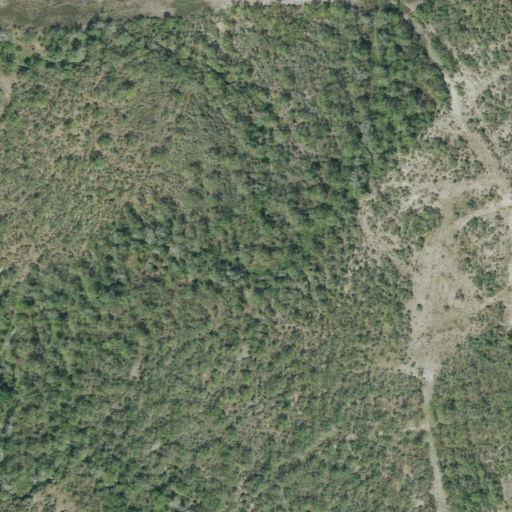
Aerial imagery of valley in Texas named Chocolate Hollow containing only shrub